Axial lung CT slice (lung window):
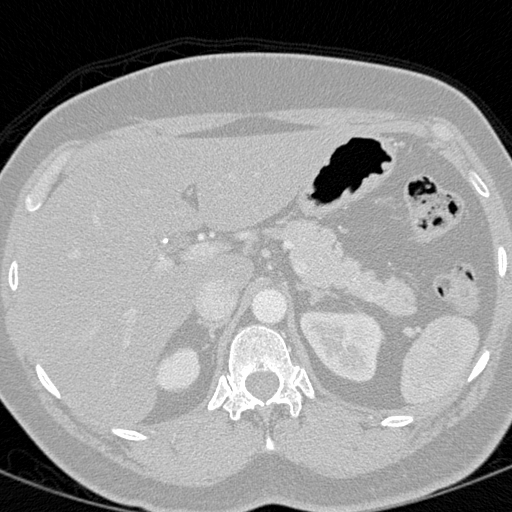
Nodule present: no